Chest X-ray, PA view. Patient: 33 years old, sex F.
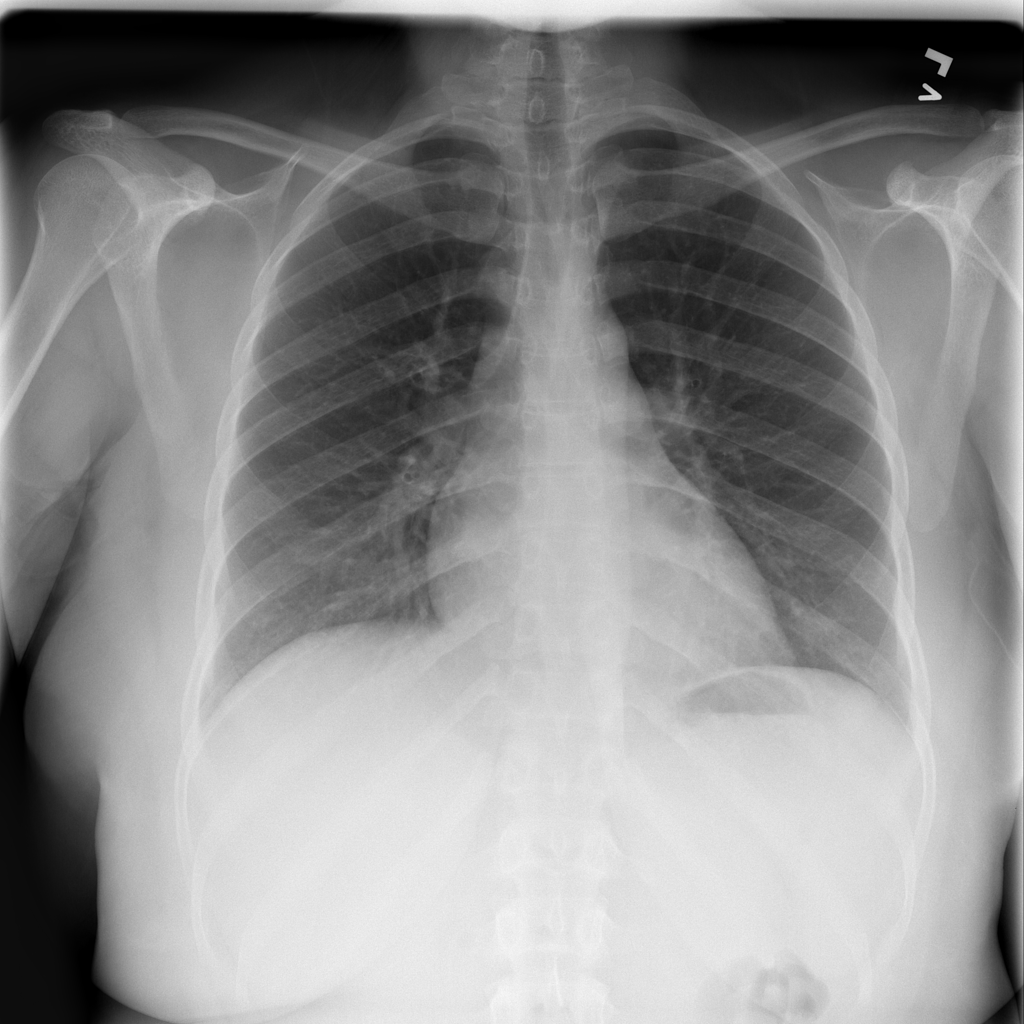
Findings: No Finding